Question: Over the last little while I have been encountering some crashes that are absolutely baffling. They will only appear on the Release Configuration of the application that I am building, and they also are difficult to reproduce. A rigorous search of Google has also brought up not many (if any) answers.
Here is a relevant crash log, for the one crash that I'm trying to fix, and physically can't. The crash occurs after I close a modal view controller and as the views inside of that modal view controller deallocate. For reference, I am using Core Data and also have some objects created inside of the dismissed modal view controller that aren't inserted into any managed object context (perhaps that's it?).

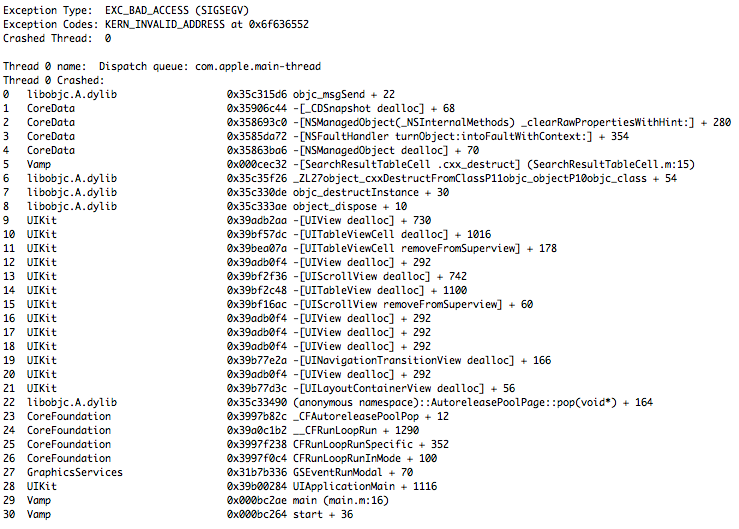
Answer: Just updating this.
I had some try-catch logic which was causing ARC to over-release an NSString. I found this by using the Zombies tool in Instruments. When I updated this logic and removed the original try-catch logic, the problem was fixed.